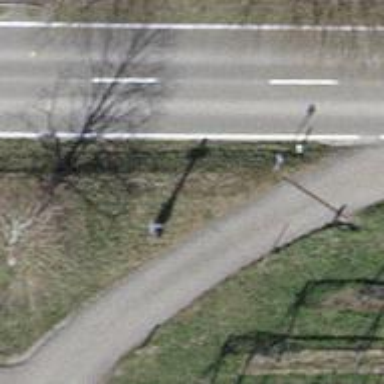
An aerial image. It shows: Wayside cross with historic significance.